Question: I have done few projects with laravel. I also tried to use the good practise such us using only models for all calls and use artisian commands.
In my next project i plan to use still more such as using Homestead.
I read more about <URL>.

Any help would be helpful for me and future readers.
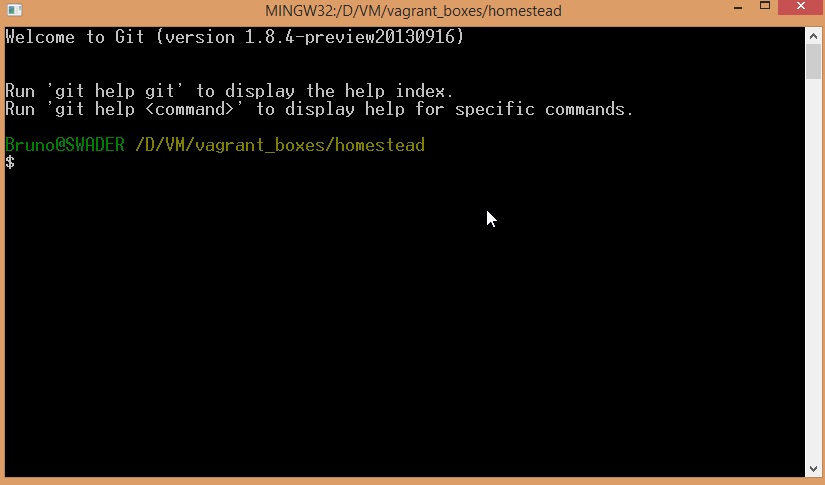
Answer: I assume you already install VirtualBox or VMWare. After downloading Homestead from Git, you need to amend file
'''
ip: "192.168.10.10"
memory: 2048
cpus: 1
authorize: /Users/Documents/workspace/myssh.pub #pub path
keys:
- /Users/Documents/workspace/myssh #ssh key
folders:
- map: /Users/Documents/workspace/dev/myProject #My project directory
to: /home/vagrant/code/myProject #Vagrant project directory, no need to change this /home/vagrant/code/
sites:
- map: yourproject.app #you can change whatever you prefer
to: /home/vagrant/code/myProject/public #no need to change this /home/vagrant/code/
variables:
- key: APP_ENV
value: local
'''
Then, we remain one final step to amend. Open hosts file under . I will use VI to amend this. You can use whatever you like.
'''
vi /etc/hosts
'''

You need to add new line in this file
'''
192.168.10.10 yourproject.app //same with code line 11
'''
Finally, you just only need to run . Please don't forgot one thing. If you shutdown your PC without shutdown your vagrant, it's take too long to shutdown your PC. Even your PC is shutdown, vagrant might be crushed when you run again . Before your shutdown your PC, you need to run for safe.
Hope this help.